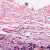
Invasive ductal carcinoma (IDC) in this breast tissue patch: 1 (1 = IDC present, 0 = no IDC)